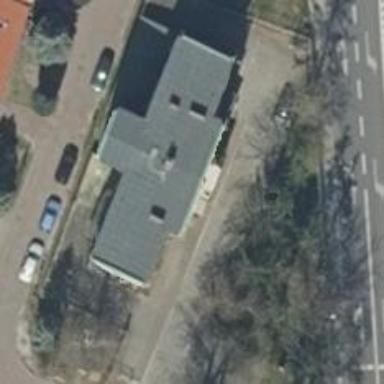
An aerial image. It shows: Restaurant.